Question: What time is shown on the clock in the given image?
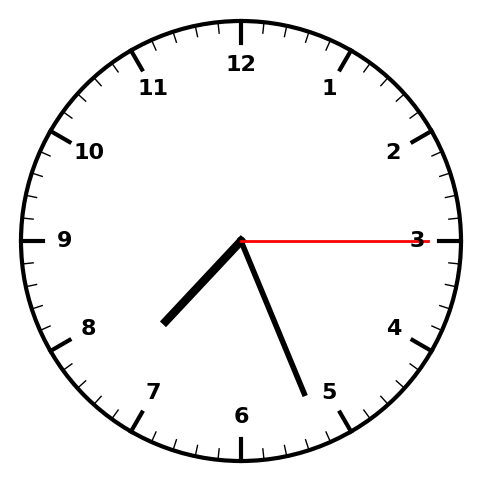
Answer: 07:26:15